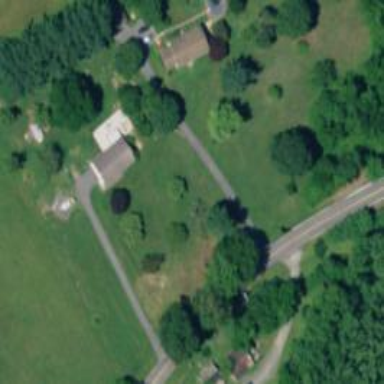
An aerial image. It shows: Driveway leading to service road.